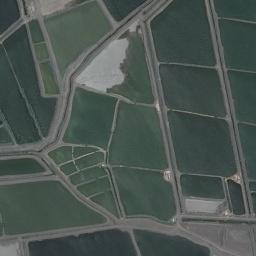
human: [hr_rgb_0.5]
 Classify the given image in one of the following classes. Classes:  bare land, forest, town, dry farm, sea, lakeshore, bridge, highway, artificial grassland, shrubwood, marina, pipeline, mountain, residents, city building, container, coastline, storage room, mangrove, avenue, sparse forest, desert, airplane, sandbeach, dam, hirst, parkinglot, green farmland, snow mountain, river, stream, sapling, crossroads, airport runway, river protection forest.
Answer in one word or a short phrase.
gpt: green farmland